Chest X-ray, PA view. Patient: 74 years old, sex M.
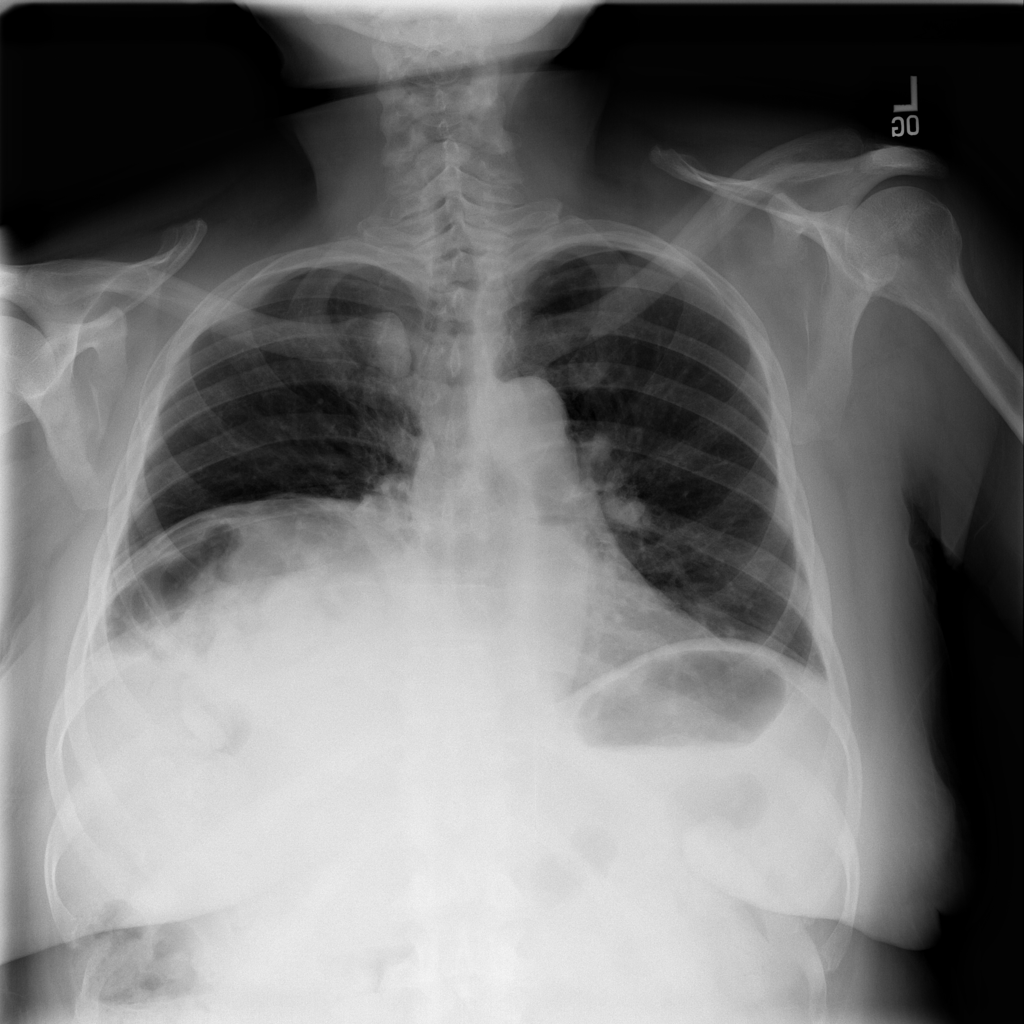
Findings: No Finding